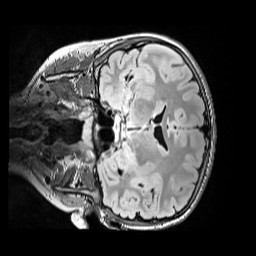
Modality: FLAIR
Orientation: coronal
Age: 12
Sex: male
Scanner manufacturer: siemens
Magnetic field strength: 3 T
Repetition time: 5 s
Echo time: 0.388 s